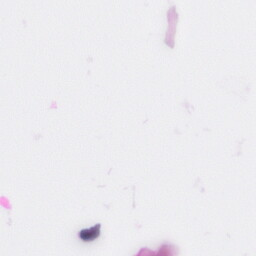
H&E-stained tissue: Pancreatic